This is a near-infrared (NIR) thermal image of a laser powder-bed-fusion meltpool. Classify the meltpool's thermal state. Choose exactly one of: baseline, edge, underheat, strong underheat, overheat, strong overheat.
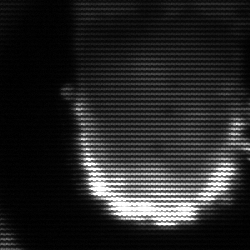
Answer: baseline